Interaction volume radius: 5 \u00c5
Interaction volume height: 20 \u00c5
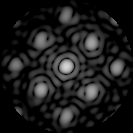
Disorder parameter: 0.2423